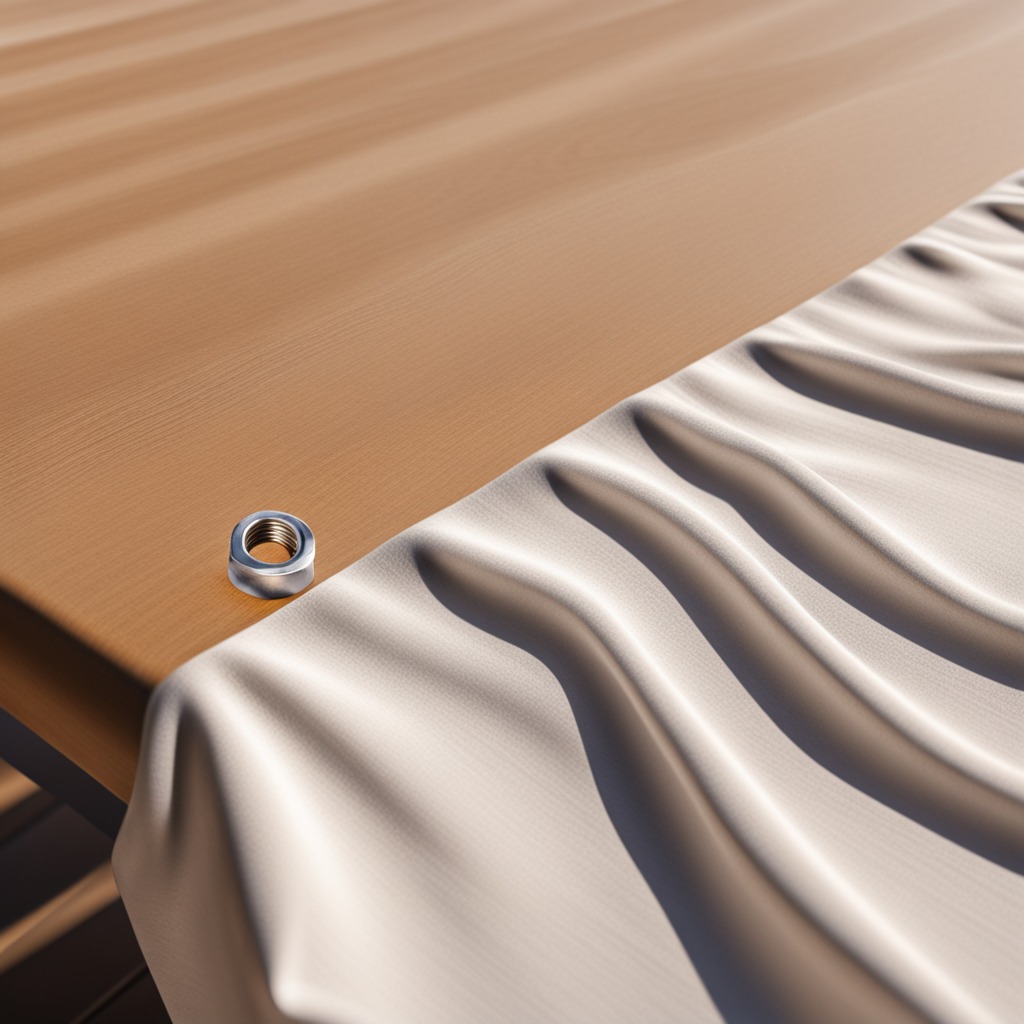
A metal nut is lying on a wooden table in an outdoor workshop during daytime bright natural light soft shadows worn but beneath the cloth.